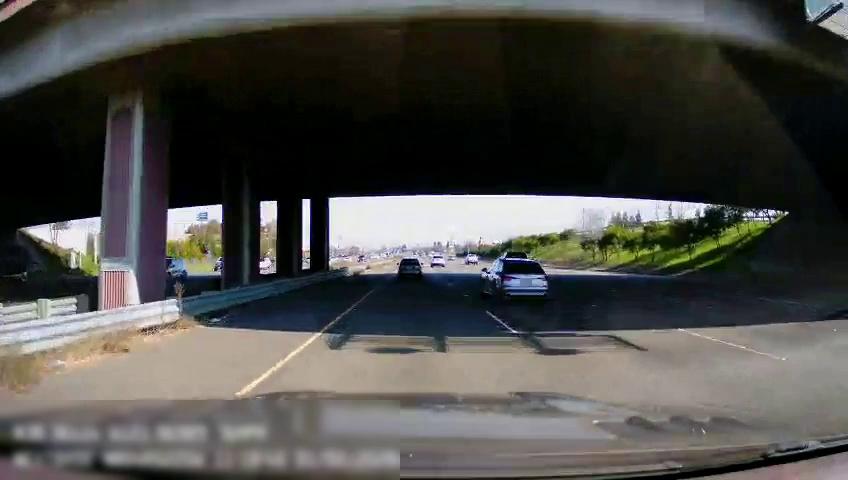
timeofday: Day
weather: Sunny
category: Drivable Space
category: Drivable Space
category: Vehicles | Car
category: Vehicles | SUV
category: Vehicles | SUV
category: Vehicles | SUV
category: Vehicles | Truck
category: Vehicles | SUV
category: Vehicles | Car
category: Vehicles | Truck
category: Lanes | Current Lane
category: Lanes | Current Lane
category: Lanes | Alternate Lane
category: Lanes | Alternate Lane
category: Lanes | Alternate Lane